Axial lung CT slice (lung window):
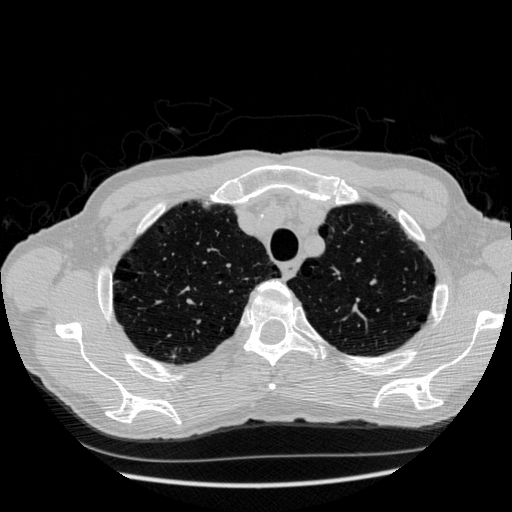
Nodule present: no